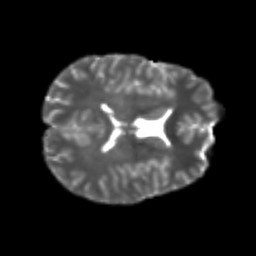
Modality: T2w
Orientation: axial
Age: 20
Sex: male
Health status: healthy
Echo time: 0.074 s